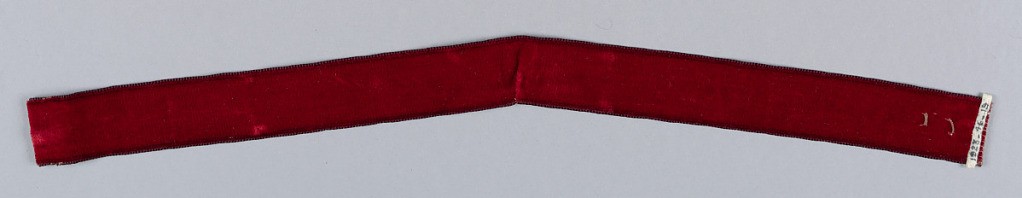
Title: Ribbon
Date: late 19th century
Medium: Technique: velvet
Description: Red velvet ribbon, shaped into a curve with stitches at center.